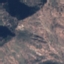
Label: HerbaceousVegetation